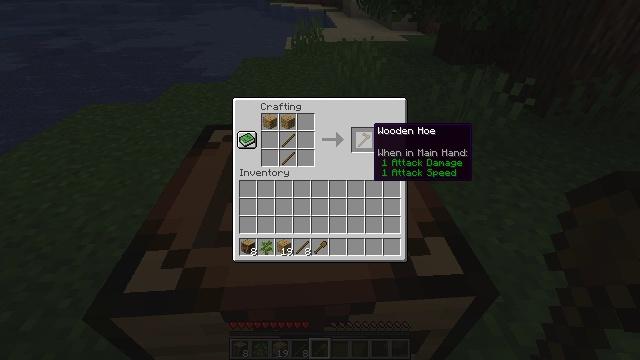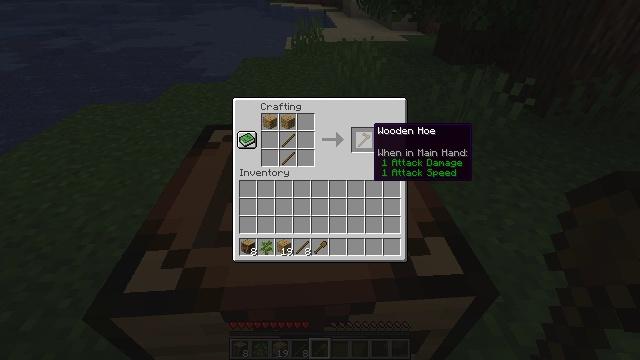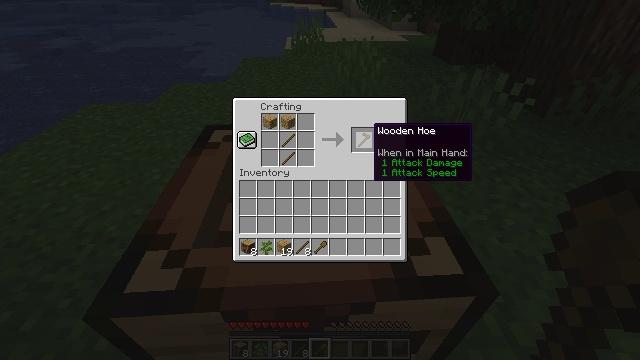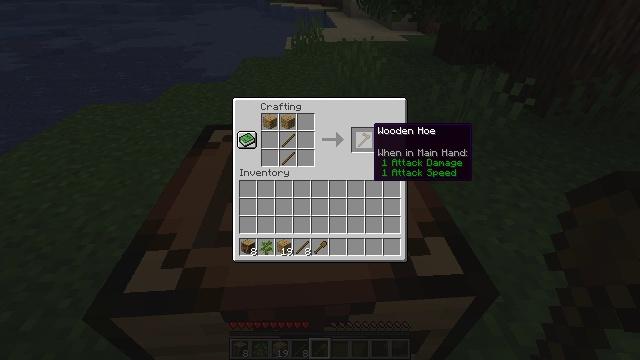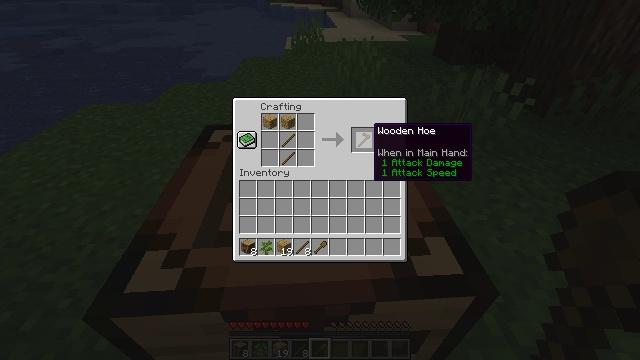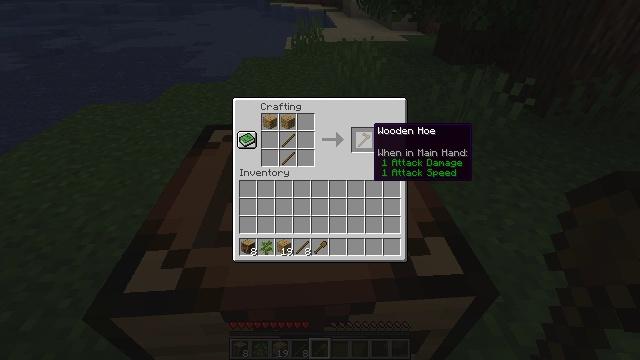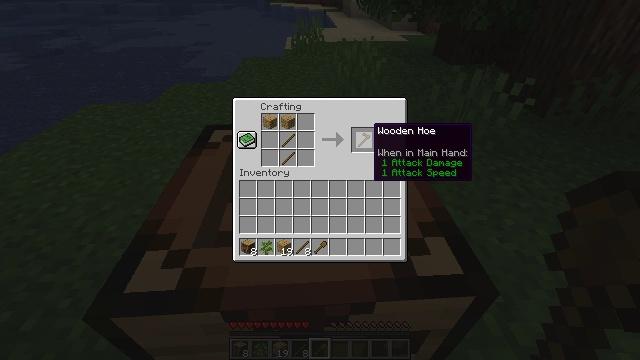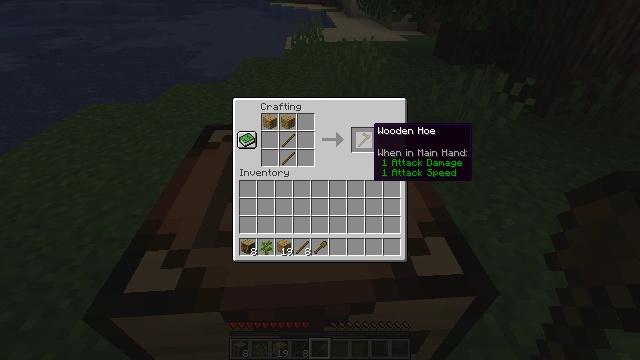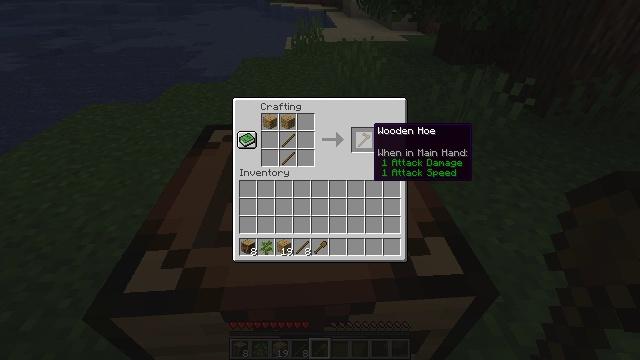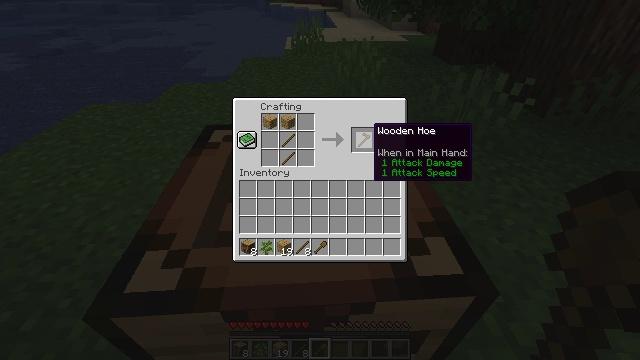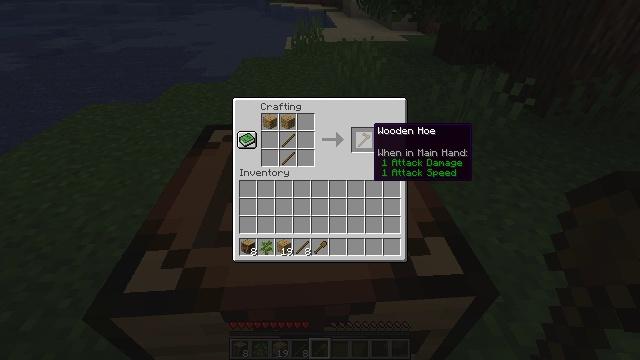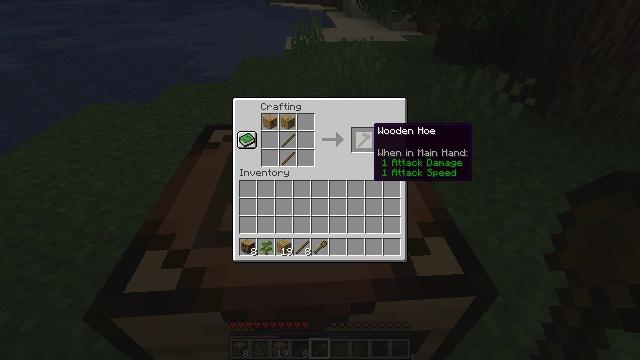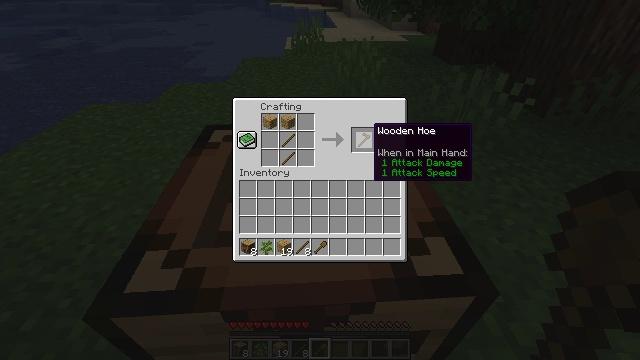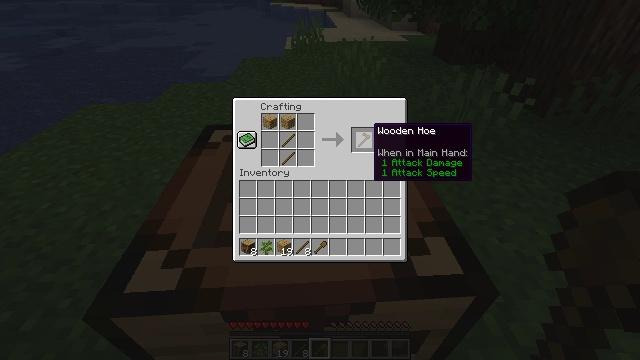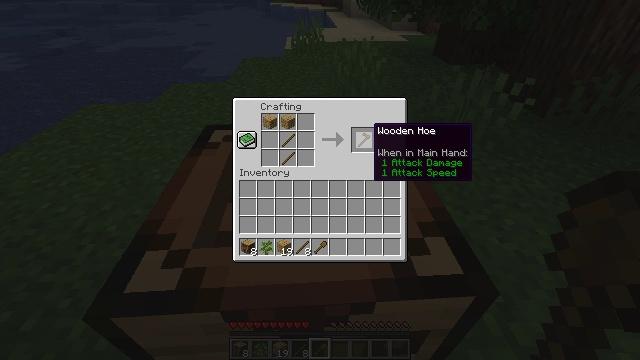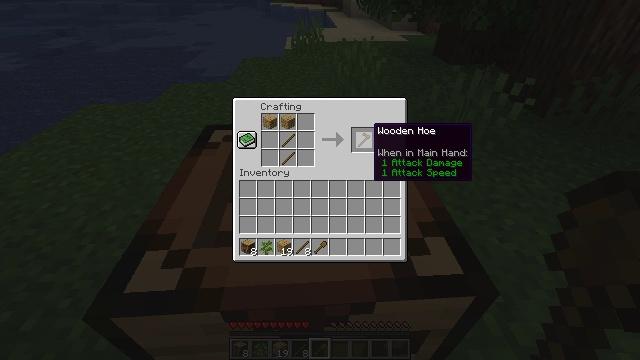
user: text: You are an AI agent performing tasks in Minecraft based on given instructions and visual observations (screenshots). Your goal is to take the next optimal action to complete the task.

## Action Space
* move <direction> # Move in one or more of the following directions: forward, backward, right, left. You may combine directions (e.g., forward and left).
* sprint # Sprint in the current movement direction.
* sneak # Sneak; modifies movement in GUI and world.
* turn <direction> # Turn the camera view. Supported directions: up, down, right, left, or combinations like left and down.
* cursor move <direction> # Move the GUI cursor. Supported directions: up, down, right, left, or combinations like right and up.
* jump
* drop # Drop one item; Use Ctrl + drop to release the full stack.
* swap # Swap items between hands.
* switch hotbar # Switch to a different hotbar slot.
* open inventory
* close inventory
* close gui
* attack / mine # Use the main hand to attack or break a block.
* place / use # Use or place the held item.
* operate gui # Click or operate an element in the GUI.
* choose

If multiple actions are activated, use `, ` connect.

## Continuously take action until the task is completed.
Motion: motion action
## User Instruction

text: Make a wooden hoe with sticks and wooden planks.
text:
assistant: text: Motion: no_op
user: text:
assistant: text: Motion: no_op
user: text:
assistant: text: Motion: no_op
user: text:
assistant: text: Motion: no_op
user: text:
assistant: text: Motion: no_op
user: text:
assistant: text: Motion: no_op
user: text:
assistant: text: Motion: no_op
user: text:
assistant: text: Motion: no_op
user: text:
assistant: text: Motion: no_op
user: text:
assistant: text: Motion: no_op
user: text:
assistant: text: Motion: no_op
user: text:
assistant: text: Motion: no_op
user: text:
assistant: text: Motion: no_op
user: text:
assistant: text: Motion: no_op
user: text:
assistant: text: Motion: no_op
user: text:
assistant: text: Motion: no_op
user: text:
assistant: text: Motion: no_op
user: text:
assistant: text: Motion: no_op
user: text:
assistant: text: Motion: no_op
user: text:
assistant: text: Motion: no_op
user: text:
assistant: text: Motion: no_op
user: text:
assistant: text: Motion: no_op
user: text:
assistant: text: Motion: no_op
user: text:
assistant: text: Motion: no_op
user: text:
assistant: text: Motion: no_op
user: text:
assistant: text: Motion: no_op
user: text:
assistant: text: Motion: no_op
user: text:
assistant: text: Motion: no_op
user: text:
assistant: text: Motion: no_op
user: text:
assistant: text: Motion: no_op